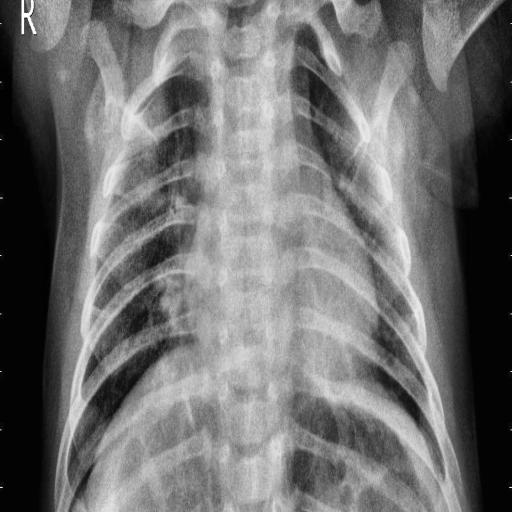
Finding: PNEUMONIA